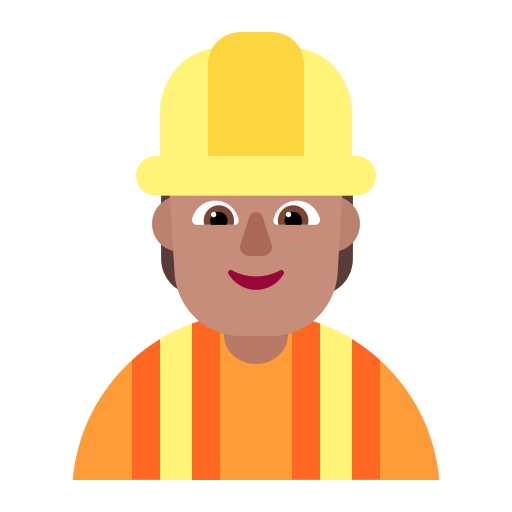
construction worker flat